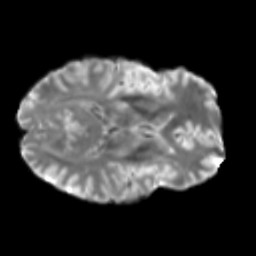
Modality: T2w
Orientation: axial
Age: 46
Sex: male
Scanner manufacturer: siemens
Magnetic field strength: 3 T
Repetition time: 5 s
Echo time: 0.092 s